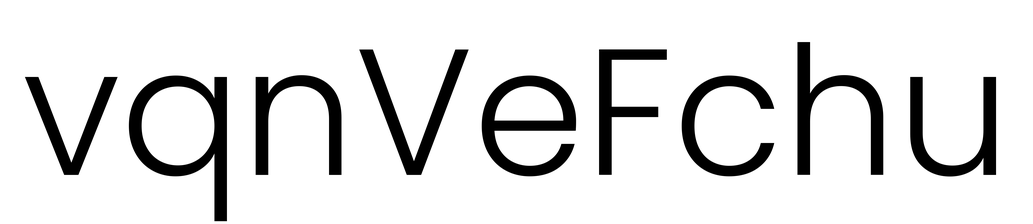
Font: Poppins-Light